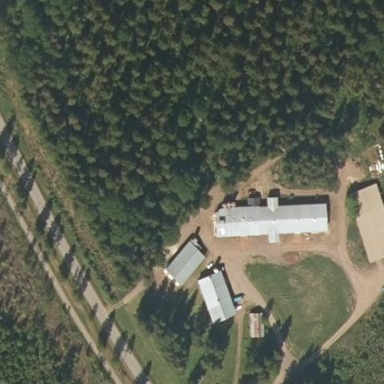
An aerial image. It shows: Farmyard area.